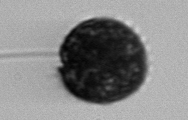
Label: Alexandrium_catenella